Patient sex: M
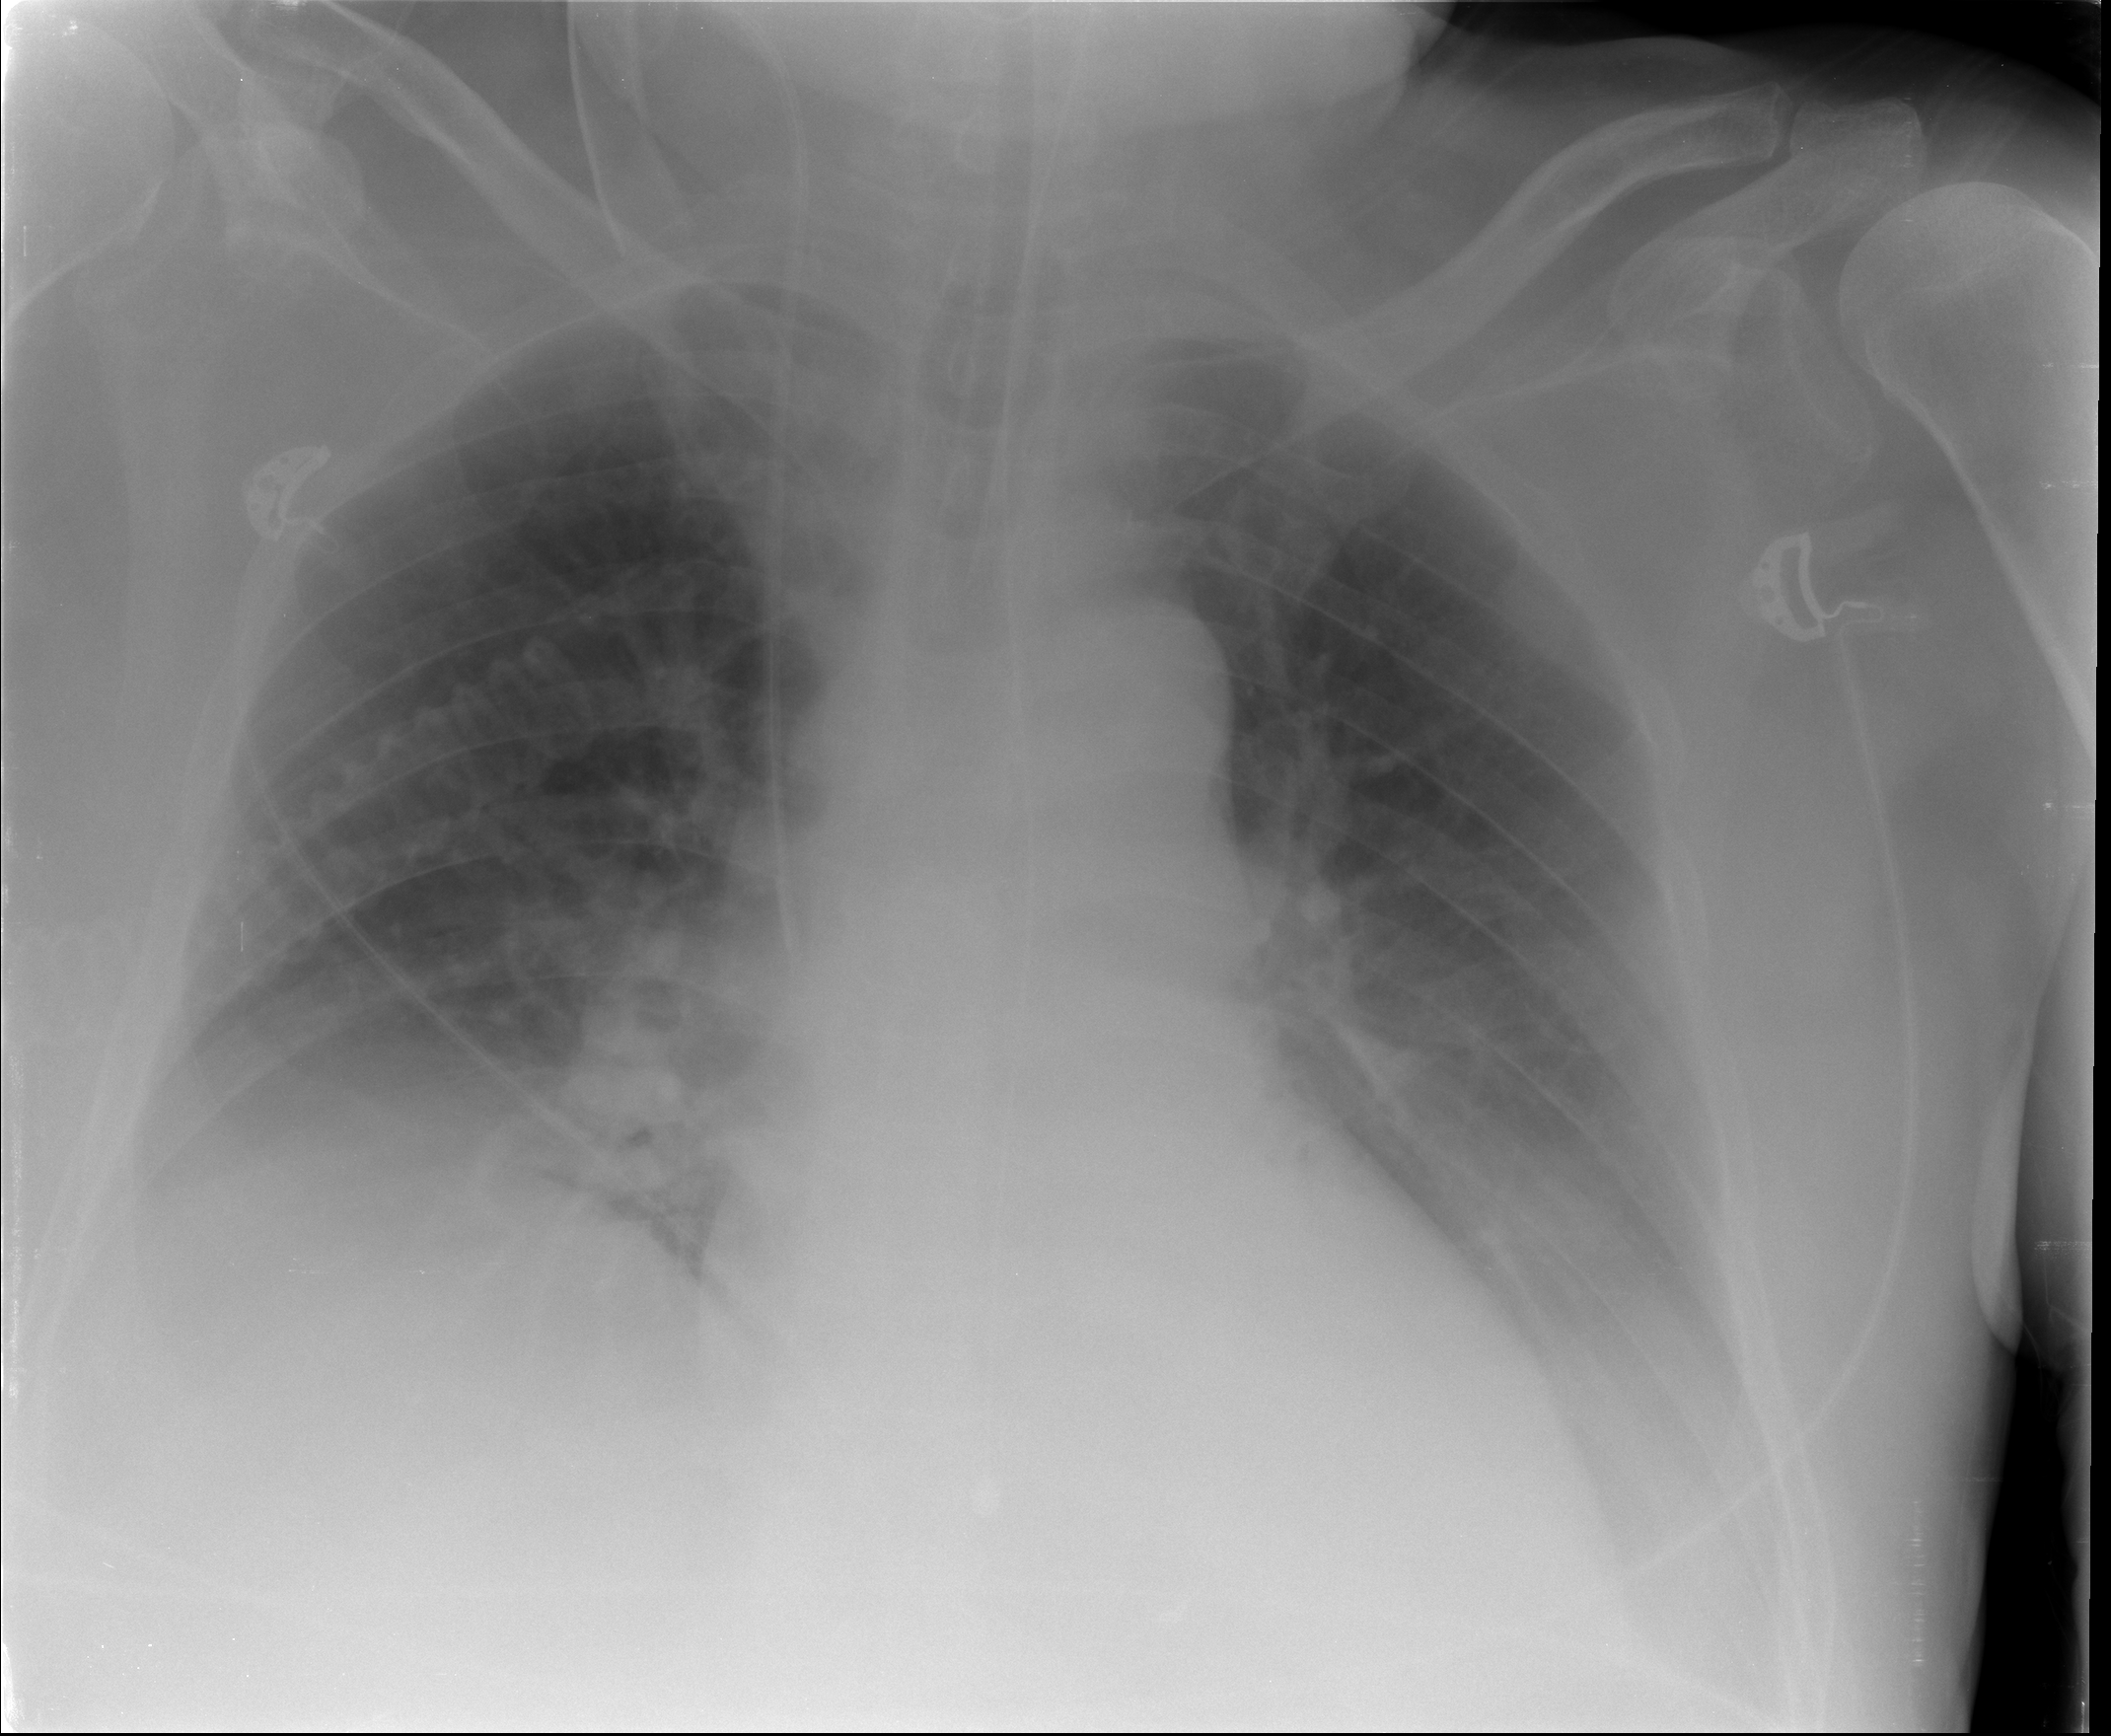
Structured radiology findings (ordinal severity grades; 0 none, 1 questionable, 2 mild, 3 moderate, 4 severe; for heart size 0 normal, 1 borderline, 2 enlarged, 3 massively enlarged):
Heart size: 0
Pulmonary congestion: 0
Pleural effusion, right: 1
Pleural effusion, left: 2
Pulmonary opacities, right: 0
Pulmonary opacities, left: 0
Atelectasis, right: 2
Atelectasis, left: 2